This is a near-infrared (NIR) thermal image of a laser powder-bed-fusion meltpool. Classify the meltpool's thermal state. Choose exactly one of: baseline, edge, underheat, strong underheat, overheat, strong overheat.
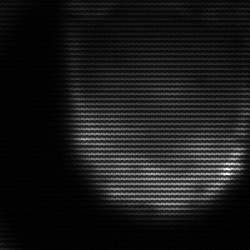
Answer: edge